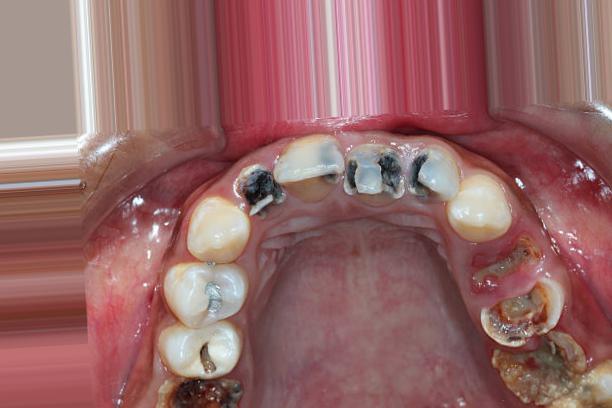
Condition: Caries